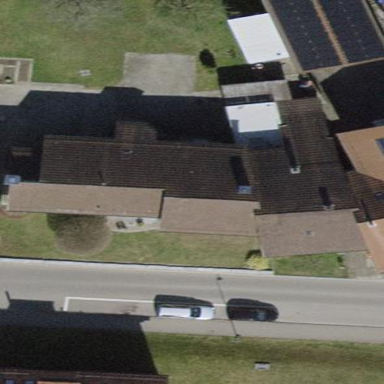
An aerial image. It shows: Building with tiled roof.